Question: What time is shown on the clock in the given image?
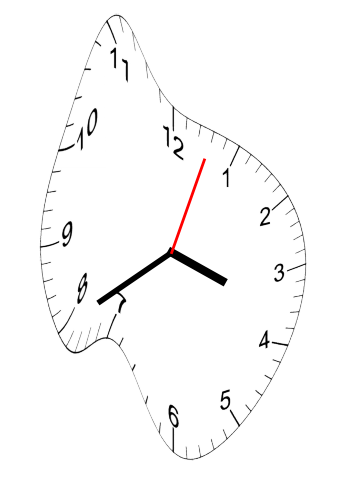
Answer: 03:40:03